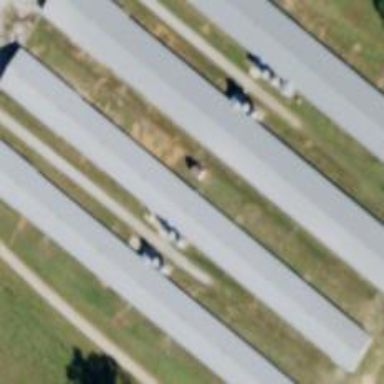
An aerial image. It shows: Poultry house.